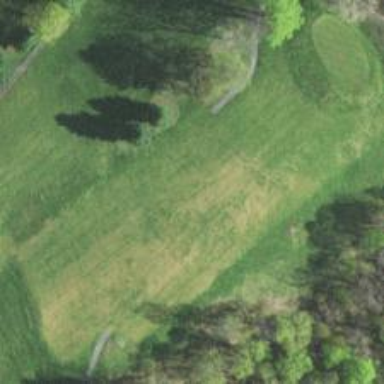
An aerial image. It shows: Golf fairway surrounded by grass.